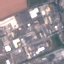
Land use / land cover class: Industrial